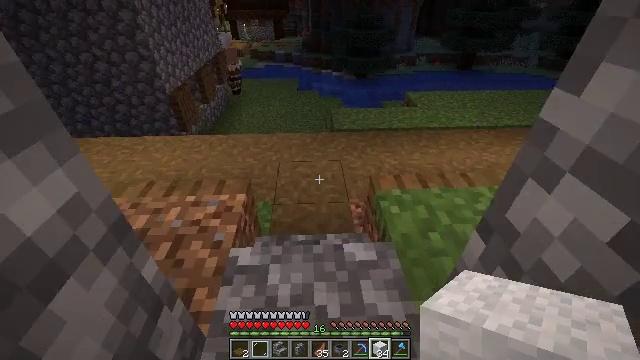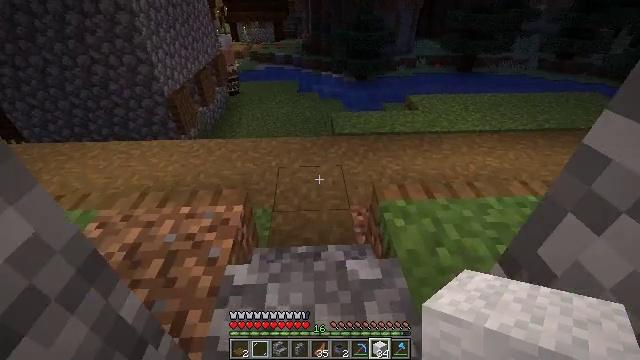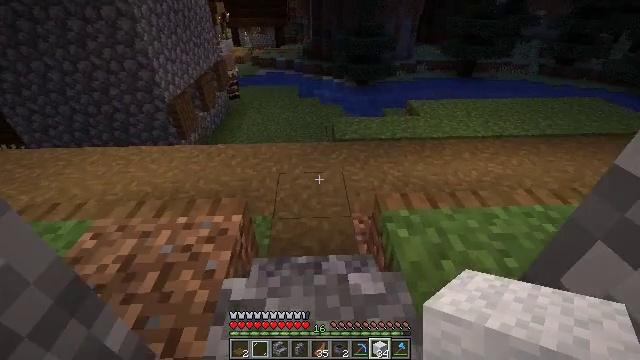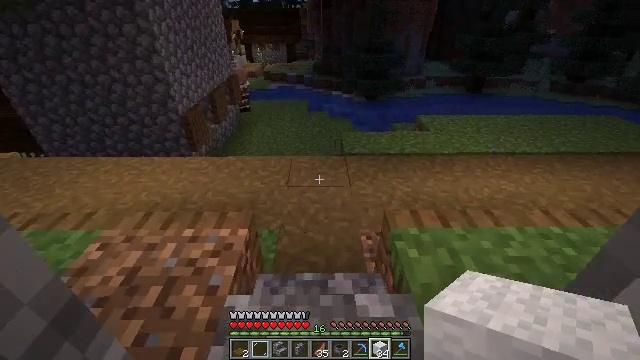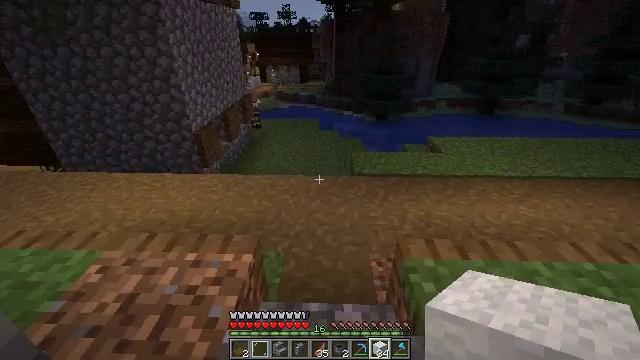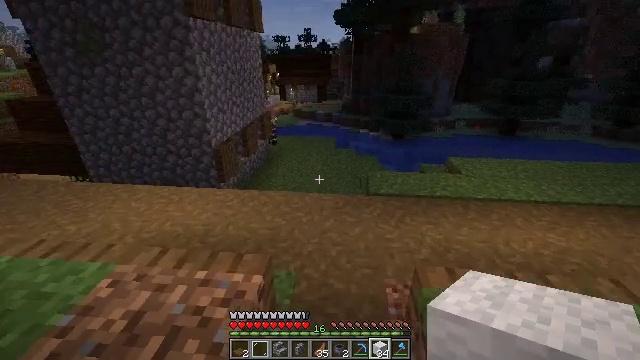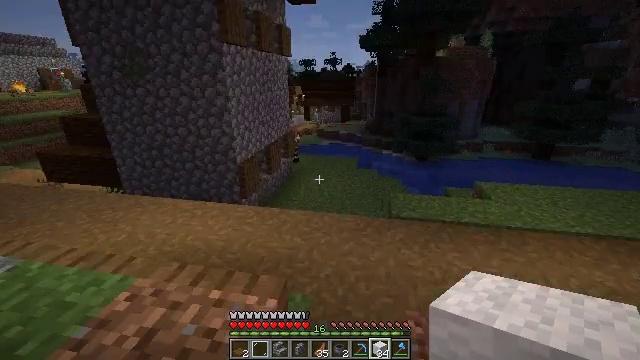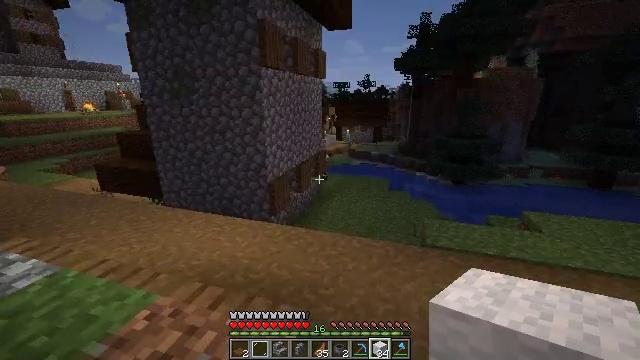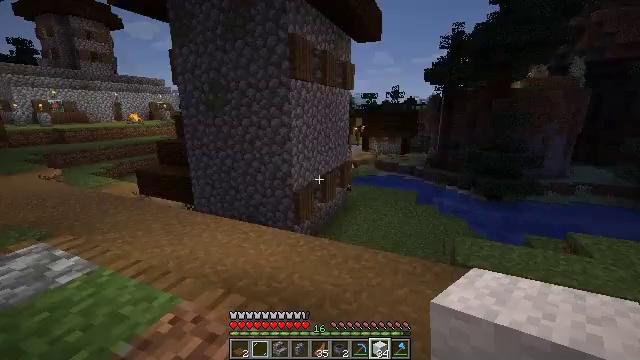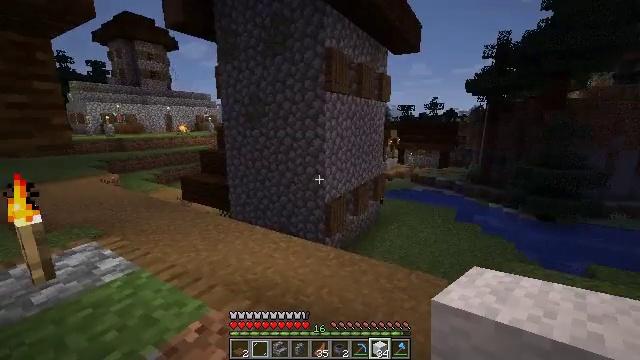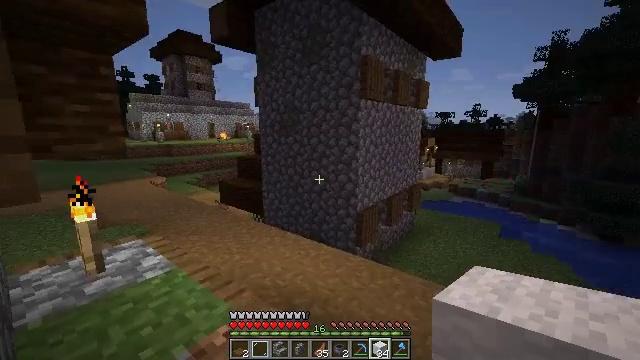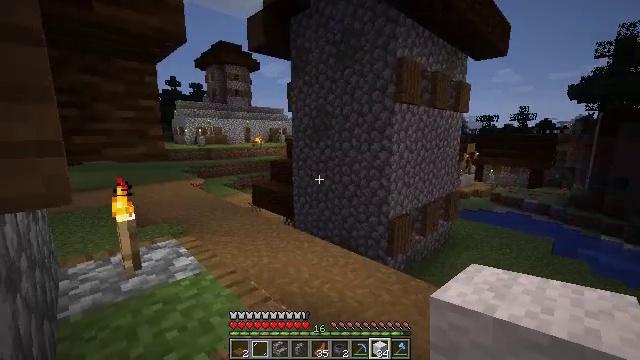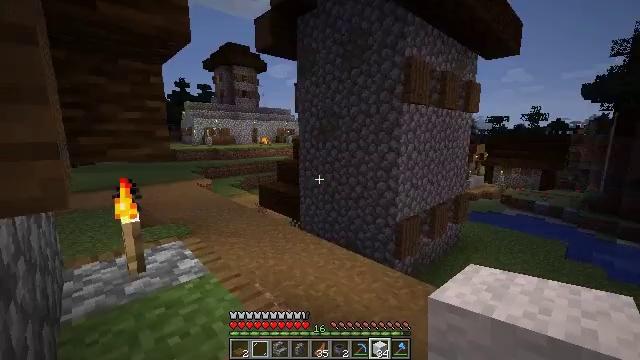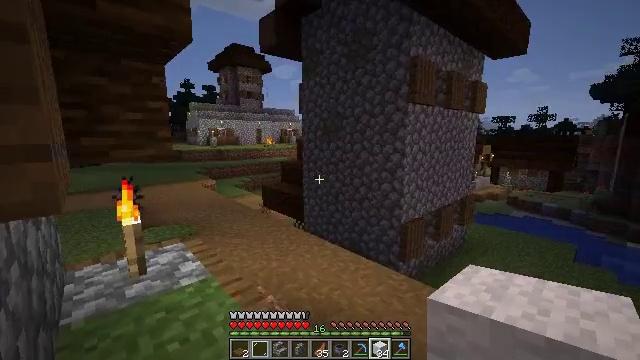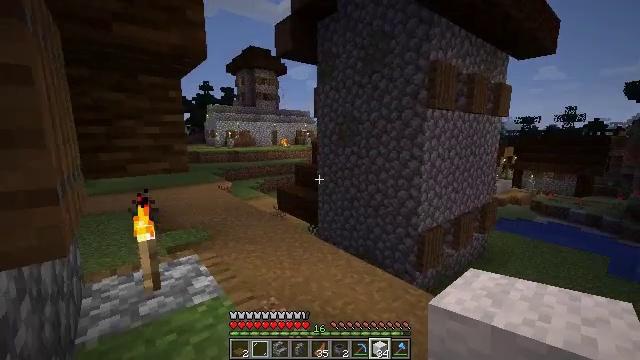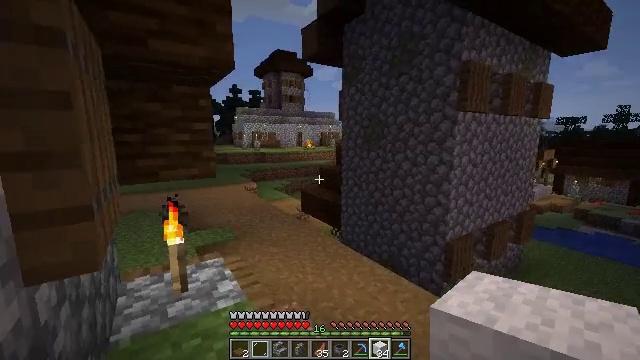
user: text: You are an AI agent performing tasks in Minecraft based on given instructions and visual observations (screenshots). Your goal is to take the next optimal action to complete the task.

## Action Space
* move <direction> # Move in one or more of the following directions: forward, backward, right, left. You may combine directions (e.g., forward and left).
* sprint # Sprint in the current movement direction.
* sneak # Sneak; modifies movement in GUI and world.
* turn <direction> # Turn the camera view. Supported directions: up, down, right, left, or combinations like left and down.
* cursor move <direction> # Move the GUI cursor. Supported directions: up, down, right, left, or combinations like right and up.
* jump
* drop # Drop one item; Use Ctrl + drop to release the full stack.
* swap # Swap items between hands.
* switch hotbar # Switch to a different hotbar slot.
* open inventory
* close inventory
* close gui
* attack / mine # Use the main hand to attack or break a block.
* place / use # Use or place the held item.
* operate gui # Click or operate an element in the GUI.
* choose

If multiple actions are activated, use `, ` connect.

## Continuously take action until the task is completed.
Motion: motion action
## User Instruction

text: Mine the blue bed to pick it up.
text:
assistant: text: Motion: move forward
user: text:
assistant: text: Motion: move forward
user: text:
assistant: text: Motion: move forward, turn left and up
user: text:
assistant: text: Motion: move forward, turn left and up
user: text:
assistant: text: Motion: move forward, turn left and up
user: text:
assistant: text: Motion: move forward, turn left and up
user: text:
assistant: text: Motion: move forward, turn left and up
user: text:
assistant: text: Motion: move forward, turn left and up
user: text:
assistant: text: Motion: move forward, turn left and up
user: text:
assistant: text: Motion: move forward, turn left and up
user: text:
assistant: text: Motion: move forward, turn left and up
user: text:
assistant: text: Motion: move forward, turn left
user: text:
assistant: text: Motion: move forward
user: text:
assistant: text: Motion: move forward, turn left
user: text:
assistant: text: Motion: move forward, turn left
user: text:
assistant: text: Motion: move forward, turn left
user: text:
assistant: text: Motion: move forward
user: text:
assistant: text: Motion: move forward
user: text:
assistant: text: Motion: move forward
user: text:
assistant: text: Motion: move forward, sprint
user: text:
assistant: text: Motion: move forward, sprint
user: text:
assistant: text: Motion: move forward, sprint
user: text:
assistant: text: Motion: move forward
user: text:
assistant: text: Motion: move forward
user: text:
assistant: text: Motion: move forward
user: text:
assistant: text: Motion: move forward, sprint, turn left
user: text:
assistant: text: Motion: move forward, sprint, turn left
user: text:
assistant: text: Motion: move forward, sprint, turn left
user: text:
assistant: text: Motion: move forward, turn left
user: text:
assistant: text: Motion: move forward, turn left